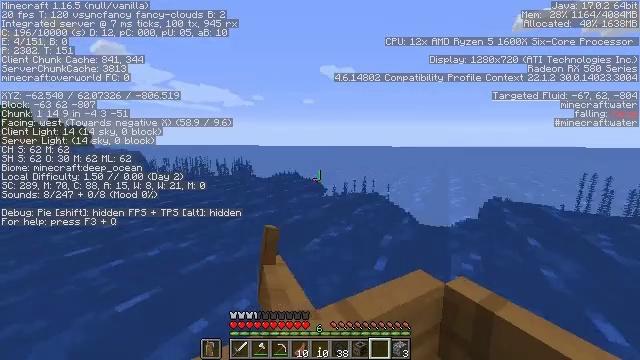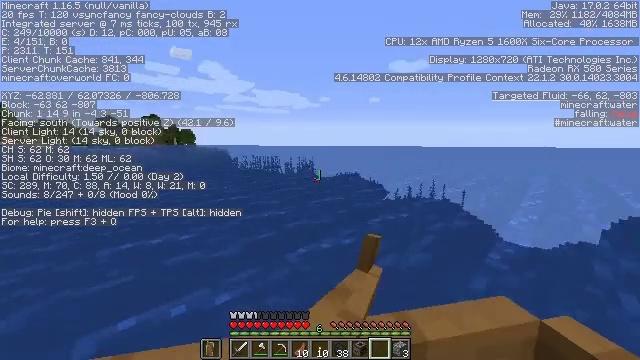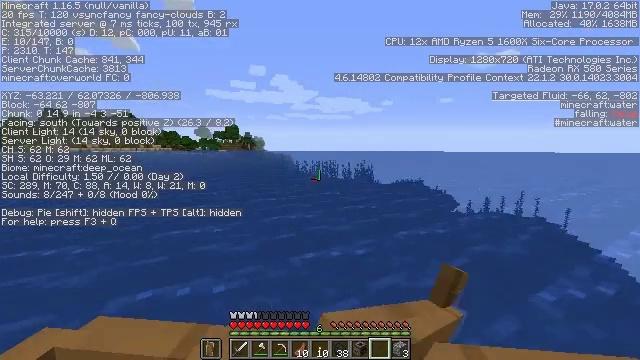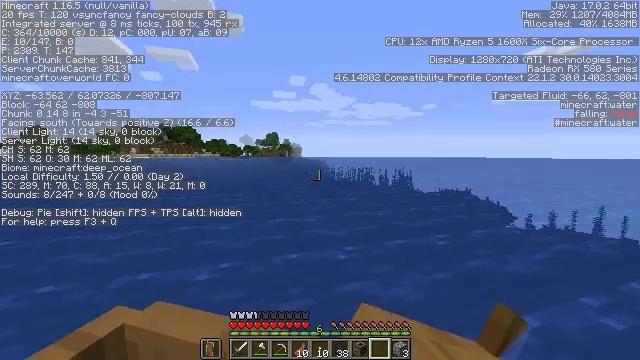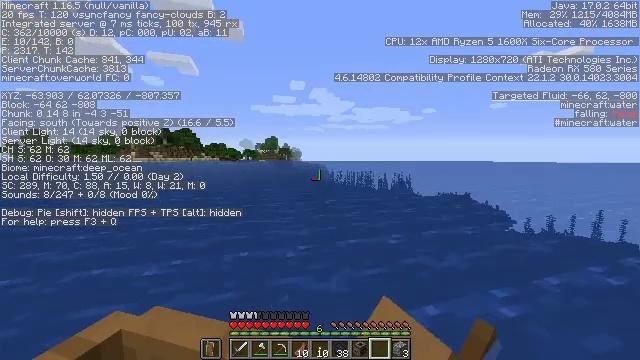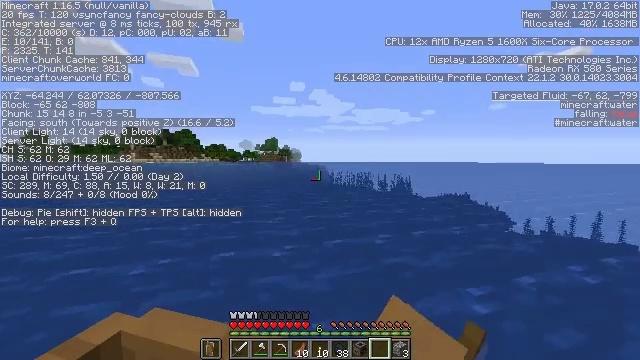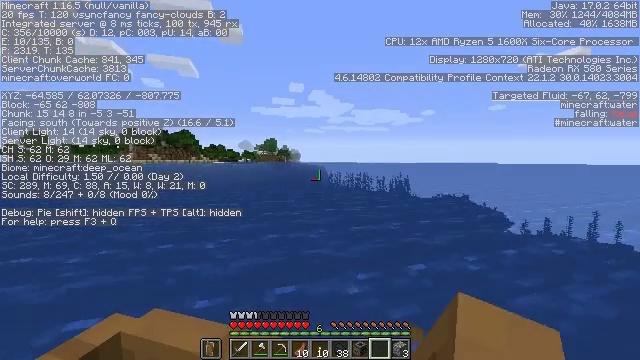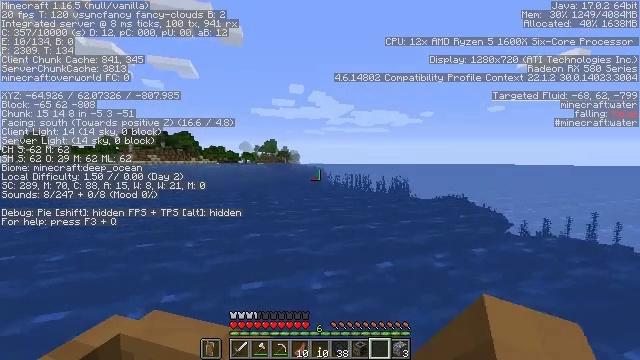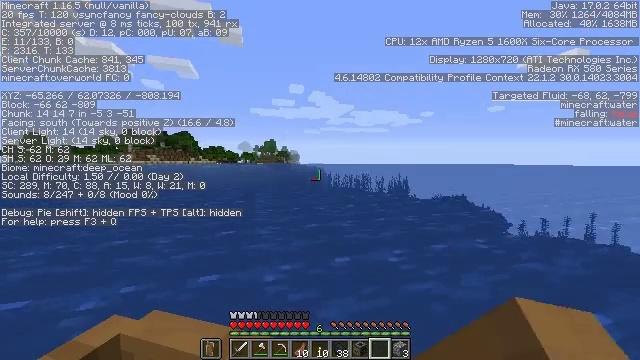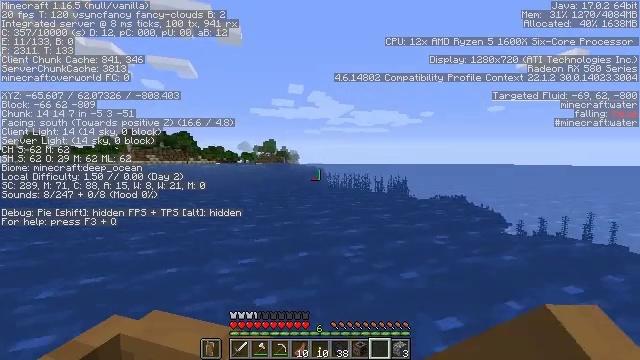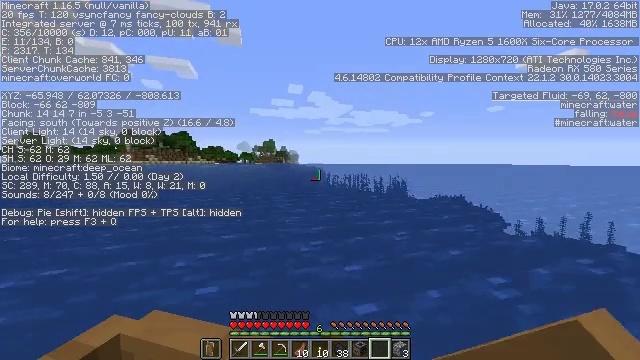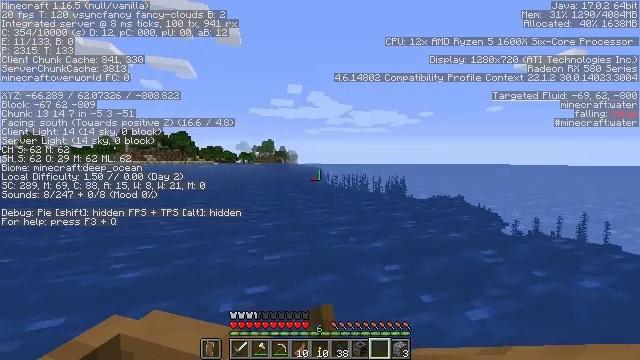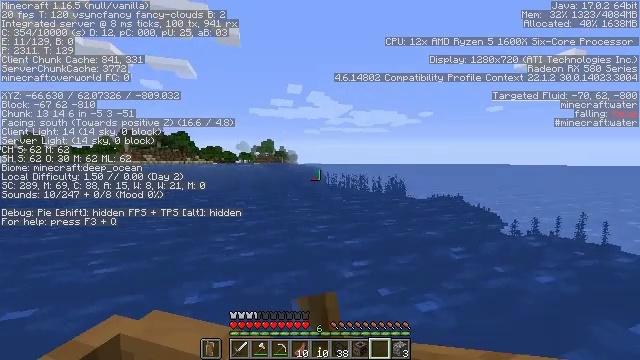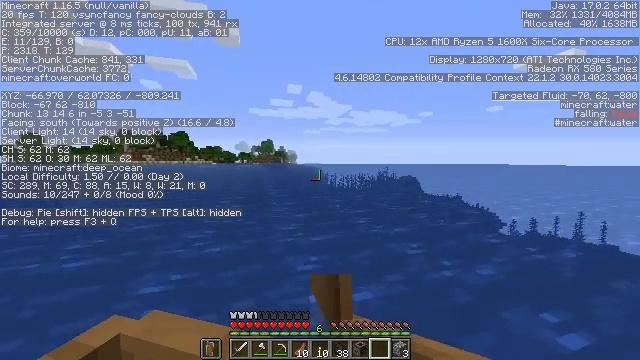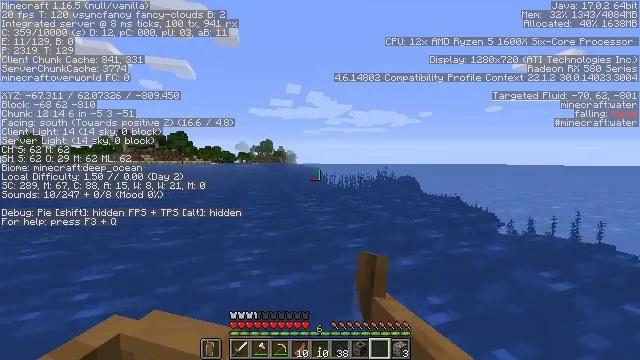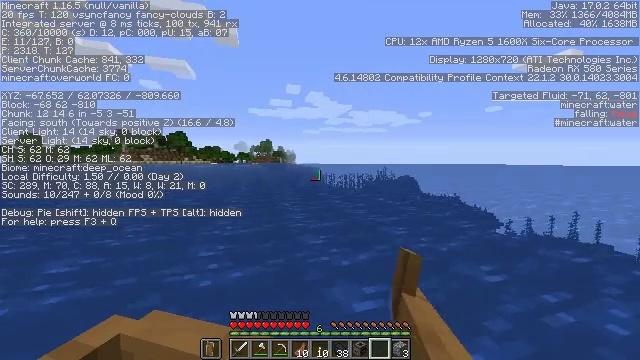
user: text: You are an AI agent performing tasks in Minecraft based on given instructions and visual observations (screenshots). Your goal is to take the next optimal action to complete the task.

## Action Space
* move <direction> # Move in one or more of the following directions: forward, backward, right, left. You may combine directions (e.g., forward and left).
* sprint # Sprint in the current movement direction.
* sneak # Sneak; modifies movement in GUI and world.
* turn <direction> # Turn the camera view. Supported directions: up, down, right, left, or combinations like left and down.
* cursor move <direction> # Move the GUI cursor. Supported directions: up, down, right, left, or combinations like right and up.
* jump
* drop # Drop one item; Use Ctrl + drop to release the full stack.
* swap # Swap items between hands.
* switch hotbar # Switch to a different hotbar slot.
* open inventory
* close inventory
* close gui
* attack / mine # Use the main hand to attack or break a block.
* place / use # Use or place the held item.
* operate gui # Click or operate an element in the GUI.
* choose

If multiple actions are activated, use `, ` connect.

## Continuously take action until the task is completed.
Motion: motion action
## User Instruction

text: Mine the sugar cane near rivers.
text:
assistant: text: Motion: move forward, turn left
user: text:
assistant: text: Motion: move forward, turn left and up
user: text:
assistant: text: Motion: move forward, turn left and up
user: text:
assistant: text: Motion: move forward, turn left and up
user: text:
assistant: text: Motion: move forward, turn left
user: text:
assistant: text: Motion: move forward
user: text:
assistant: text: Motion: move forward
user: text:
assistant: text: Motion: move forward
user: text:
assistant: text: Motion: move forward
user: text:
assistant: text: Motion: move forward
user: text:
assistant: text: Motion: move forward
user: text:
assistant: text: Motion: move forward
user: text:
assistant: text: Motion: move forward
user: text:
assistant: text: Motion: move forward
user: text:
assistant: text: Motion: move forward
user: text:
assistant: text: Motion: move forward
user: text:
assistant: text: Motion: move forward
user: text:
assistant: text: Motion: move forward
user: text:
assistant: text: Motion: move forward
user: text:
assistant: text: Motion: move forward
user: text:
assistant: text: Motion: move forward
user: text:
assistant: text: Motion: move forward
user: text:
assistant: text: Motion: move forward
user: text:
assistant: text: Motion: move forward
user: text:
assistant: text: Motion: move forward
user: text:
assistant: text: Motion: move forward
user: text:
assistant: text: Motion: move forward, turn right
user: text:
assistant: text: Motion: move forward, turn right and down
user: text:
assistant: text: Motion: move forward, turn right and down
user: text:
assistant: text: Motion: move forward, turn right